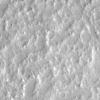
Atmospheric dust classification: not_dusty